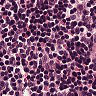
Metastatic tissue present: no